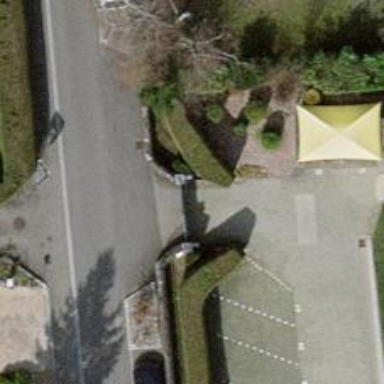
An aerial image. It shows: Gate.